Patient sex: F
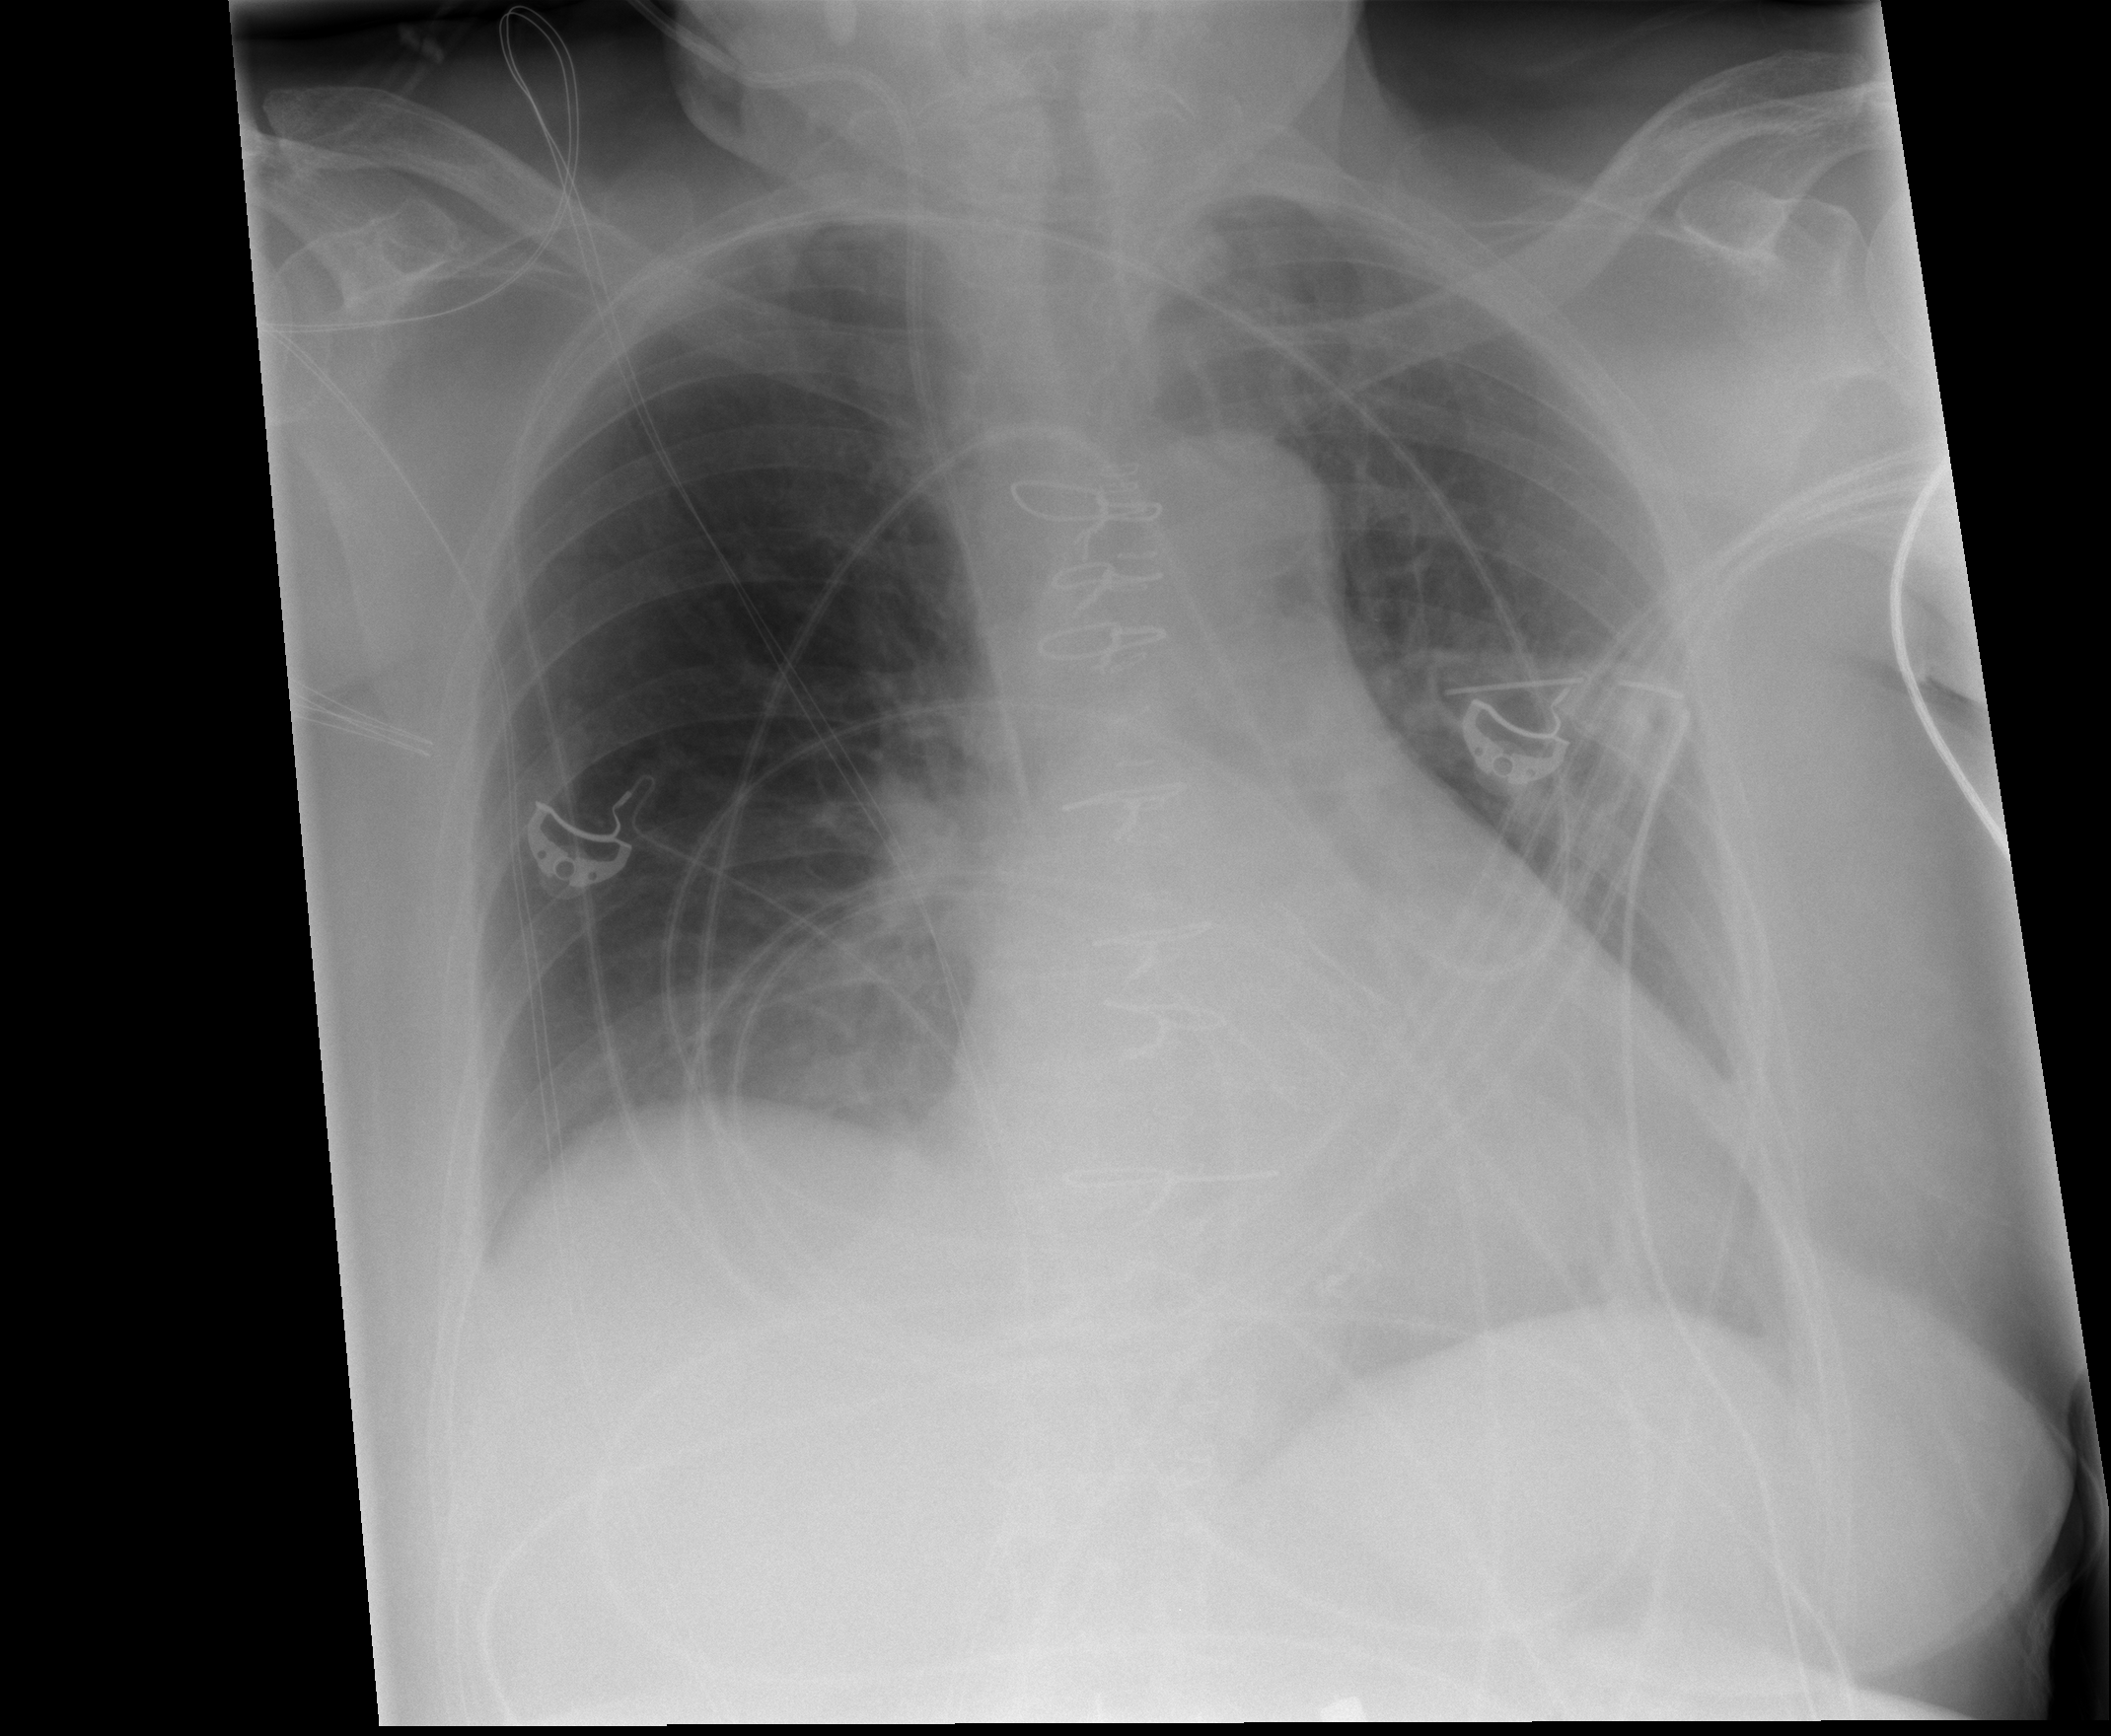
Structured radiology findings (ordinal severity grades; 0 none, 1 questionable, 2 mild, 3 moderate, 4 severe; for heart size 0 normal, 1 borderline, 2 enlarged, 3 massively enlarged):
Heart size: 1
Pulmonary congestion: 0
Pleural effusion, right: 0
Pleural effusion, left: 1
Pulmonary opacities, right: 0
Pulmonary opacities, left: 0
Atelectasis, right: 1
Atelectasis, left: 1